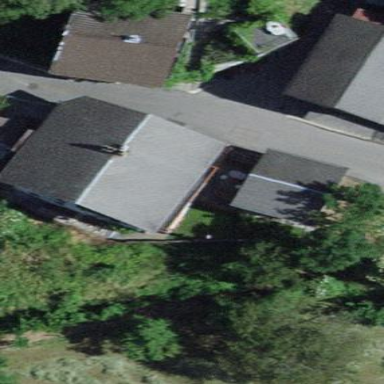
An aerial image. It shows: Detached building.